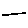
Label: line